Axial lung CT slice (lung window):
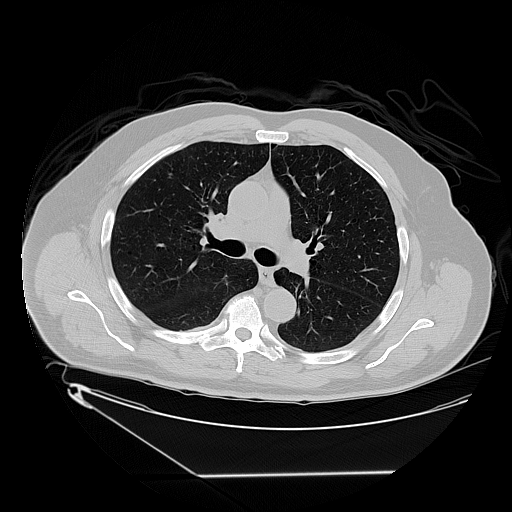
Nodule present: no